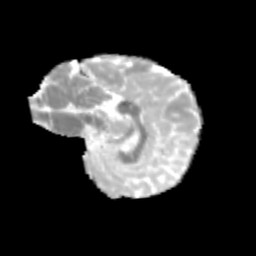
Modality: MD
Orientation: sagittal
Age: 11
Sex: female
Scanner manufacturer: siemens
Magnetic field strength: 3 T
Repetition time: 3.8 s
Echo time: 0.07 s